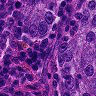
Metastatic tissue present: yes